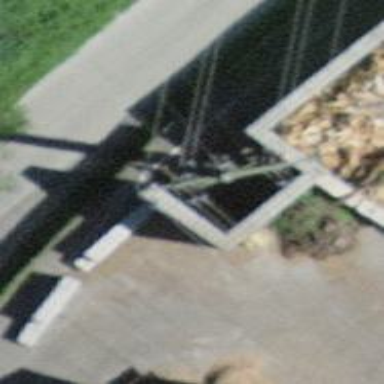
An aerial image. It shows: Concrete wall barrier.